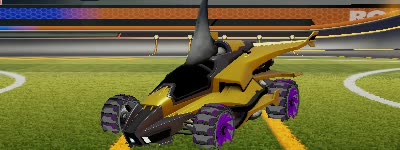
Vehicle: aftershock